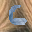
Label: 6